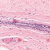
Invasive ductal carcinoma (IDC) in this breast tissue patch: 0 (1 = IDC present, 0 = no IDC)